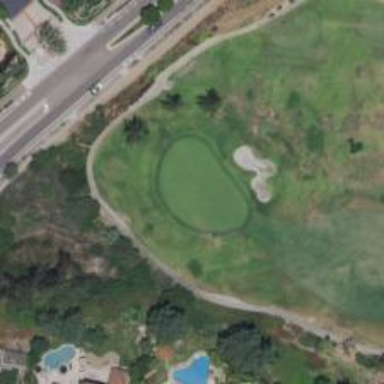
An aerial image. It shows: Golf hole.